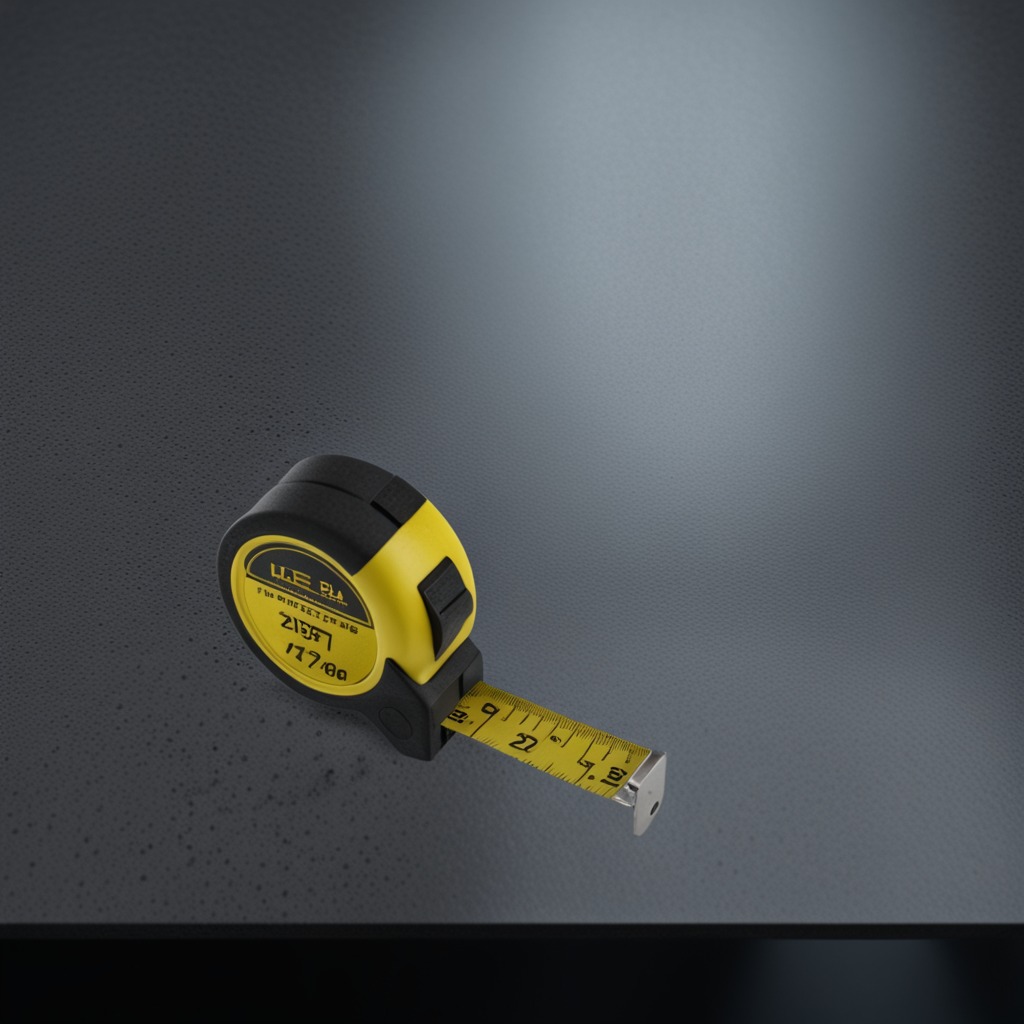
A measuring tape is lying on the clean granite table inside a workshop at night.